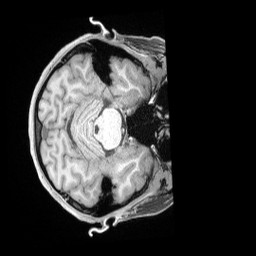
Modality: T1w
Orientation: axial
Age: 34
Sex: female
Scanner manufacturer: siemens
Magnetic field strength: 3 T
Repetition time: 2 s
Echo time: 0.00211 s